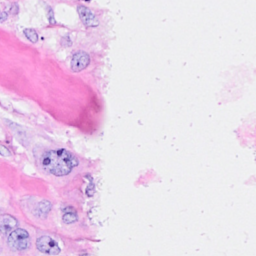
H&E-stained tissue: Breast